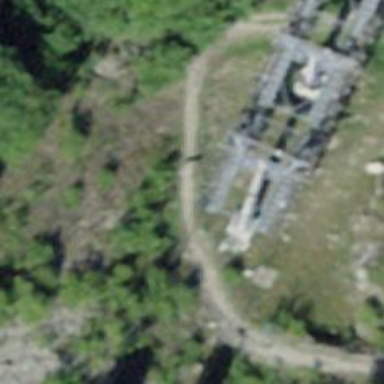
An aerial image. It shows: Pylon used for aerialway.